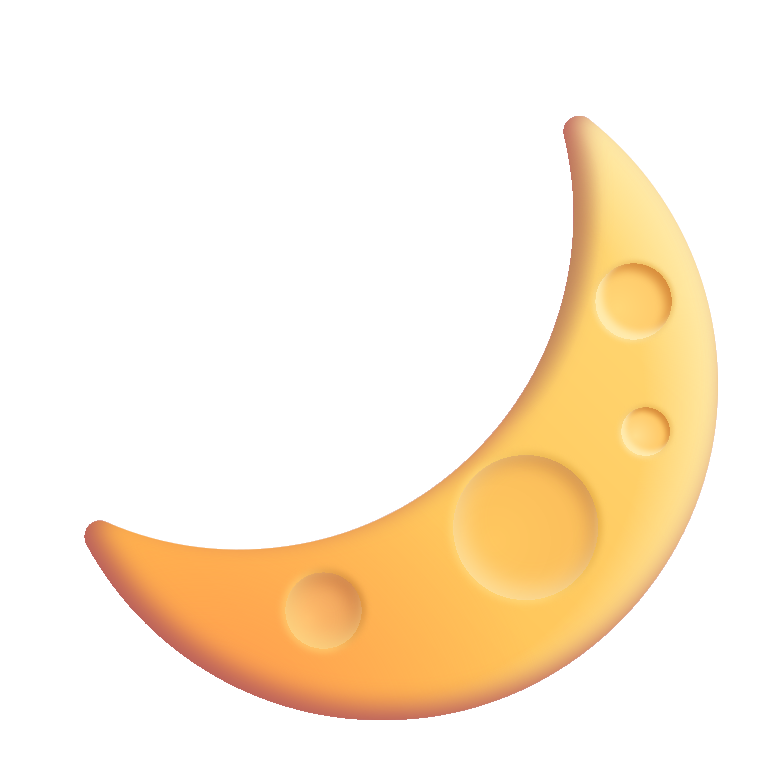
crescent moon color